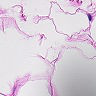
Metastatic tissue present: no